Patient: sex M, age 75
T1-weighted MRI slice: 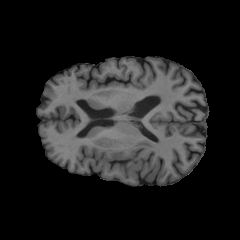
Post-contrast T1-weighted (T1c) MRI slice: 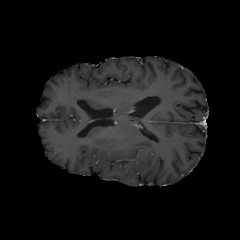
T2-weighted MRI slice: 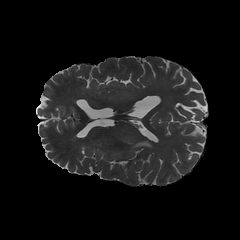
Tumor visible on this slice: yes
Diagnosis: Glioblastoma, IDH-wildtype
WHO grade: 4